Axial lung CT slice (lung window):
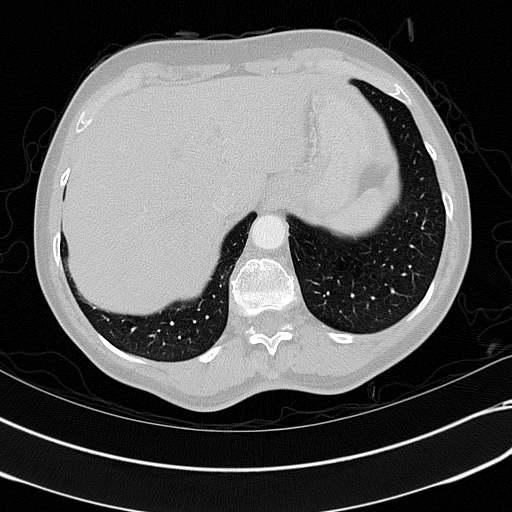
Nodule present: no